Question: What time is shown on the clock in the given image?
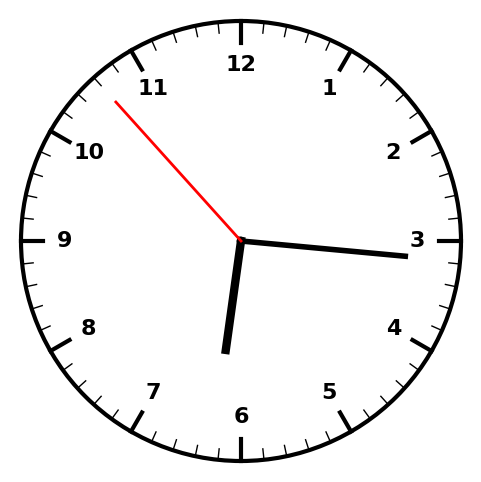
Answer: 06:15:53